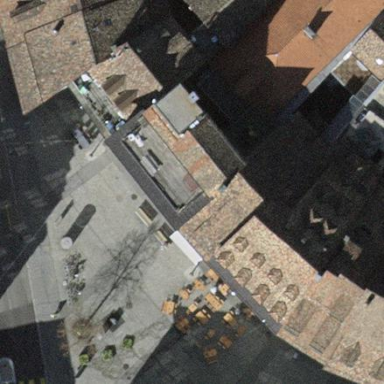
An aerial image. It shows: Building that houses restaurant.